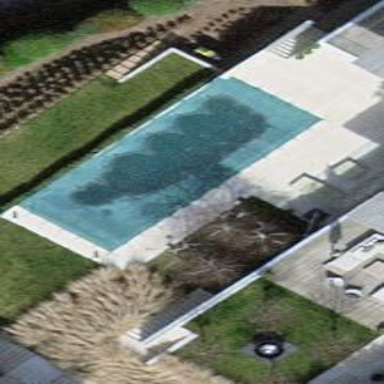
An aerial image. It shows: Swimming pool located in leisure land.